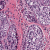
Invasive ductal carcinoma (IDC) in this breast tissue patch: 1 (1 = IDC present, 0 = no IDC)